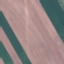
Land use / land cover: AnnualCrop